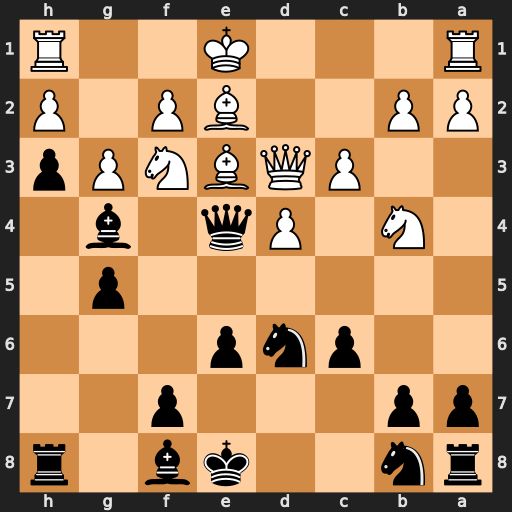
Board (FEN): rn2kb1r/pp3p2/2pnp3/6p1/1N1Pq1b1/2PQBNPp/PP2BP1P/R3K2R
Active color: b
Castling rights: KQkq
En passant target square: -
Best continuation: Bxf3 Qxe4 Bxe4